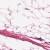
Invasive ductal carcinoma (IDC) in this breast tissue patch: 0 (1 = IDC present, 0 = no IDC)